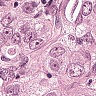
Metastatic tissue present: yes